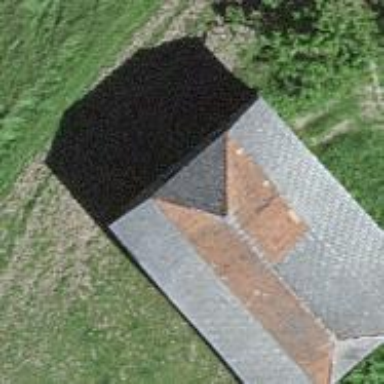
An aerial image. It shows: Barn.